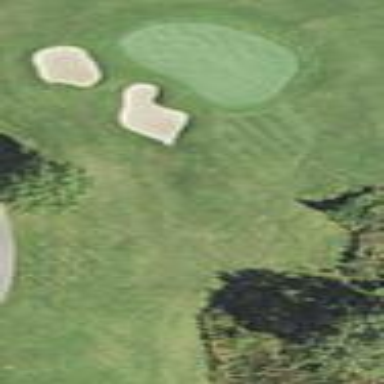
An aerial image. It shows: Golf fairway in the image.